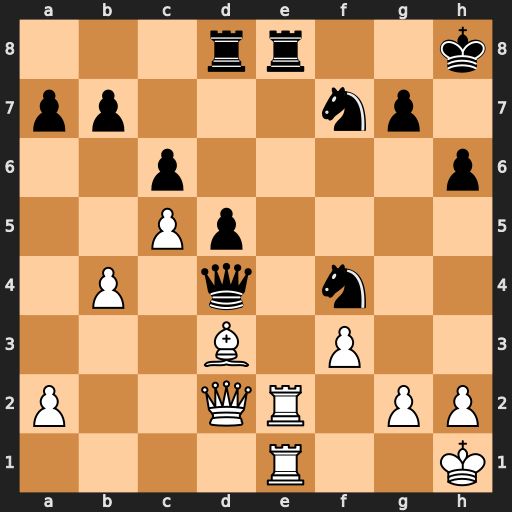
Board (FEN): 3rr2k/pp3np1/2p4p/2Pp4/1P1q1n2/3B1P2/P2QR1PP/4R2K
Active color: w
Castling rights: -
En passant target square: -
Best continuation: Rxe8+ Rxe8 Rxe8#